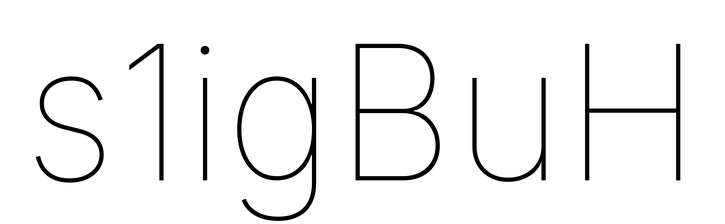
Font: Inter_Thin